Interaction volume radius: 5 \u00c5
Interaction volume height: 10 \u00c5
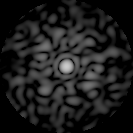
Disorder parameter: 0.8174